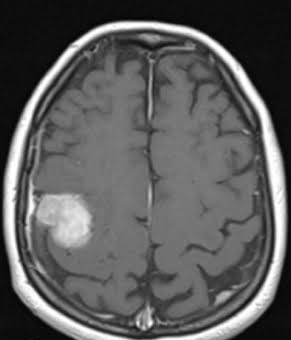
Label: meningioma